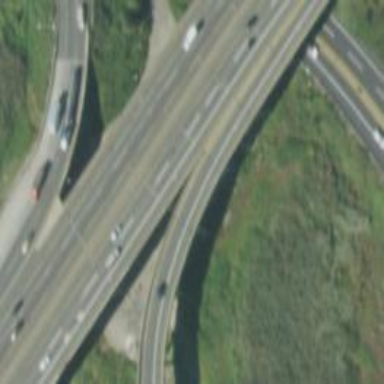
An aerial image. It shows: Motorway link bridge.